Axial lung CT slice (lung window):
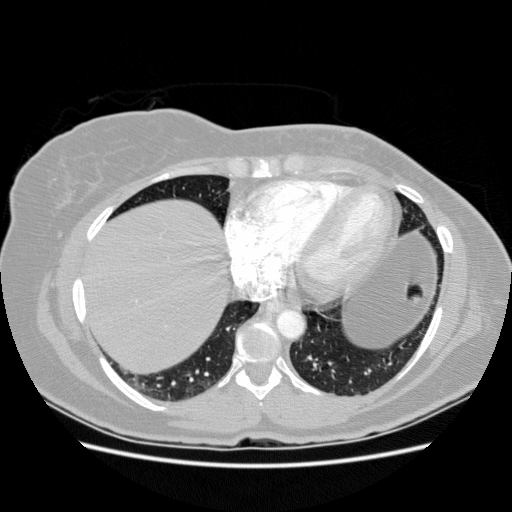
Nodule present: no